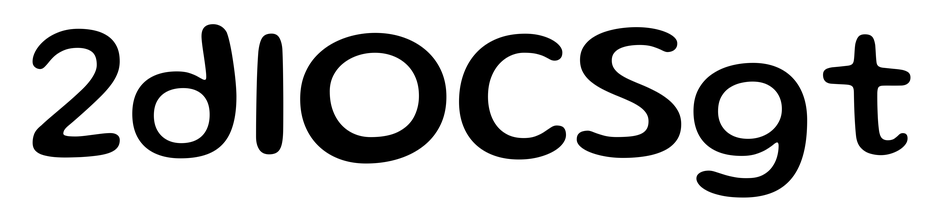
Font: Gluten_Regular